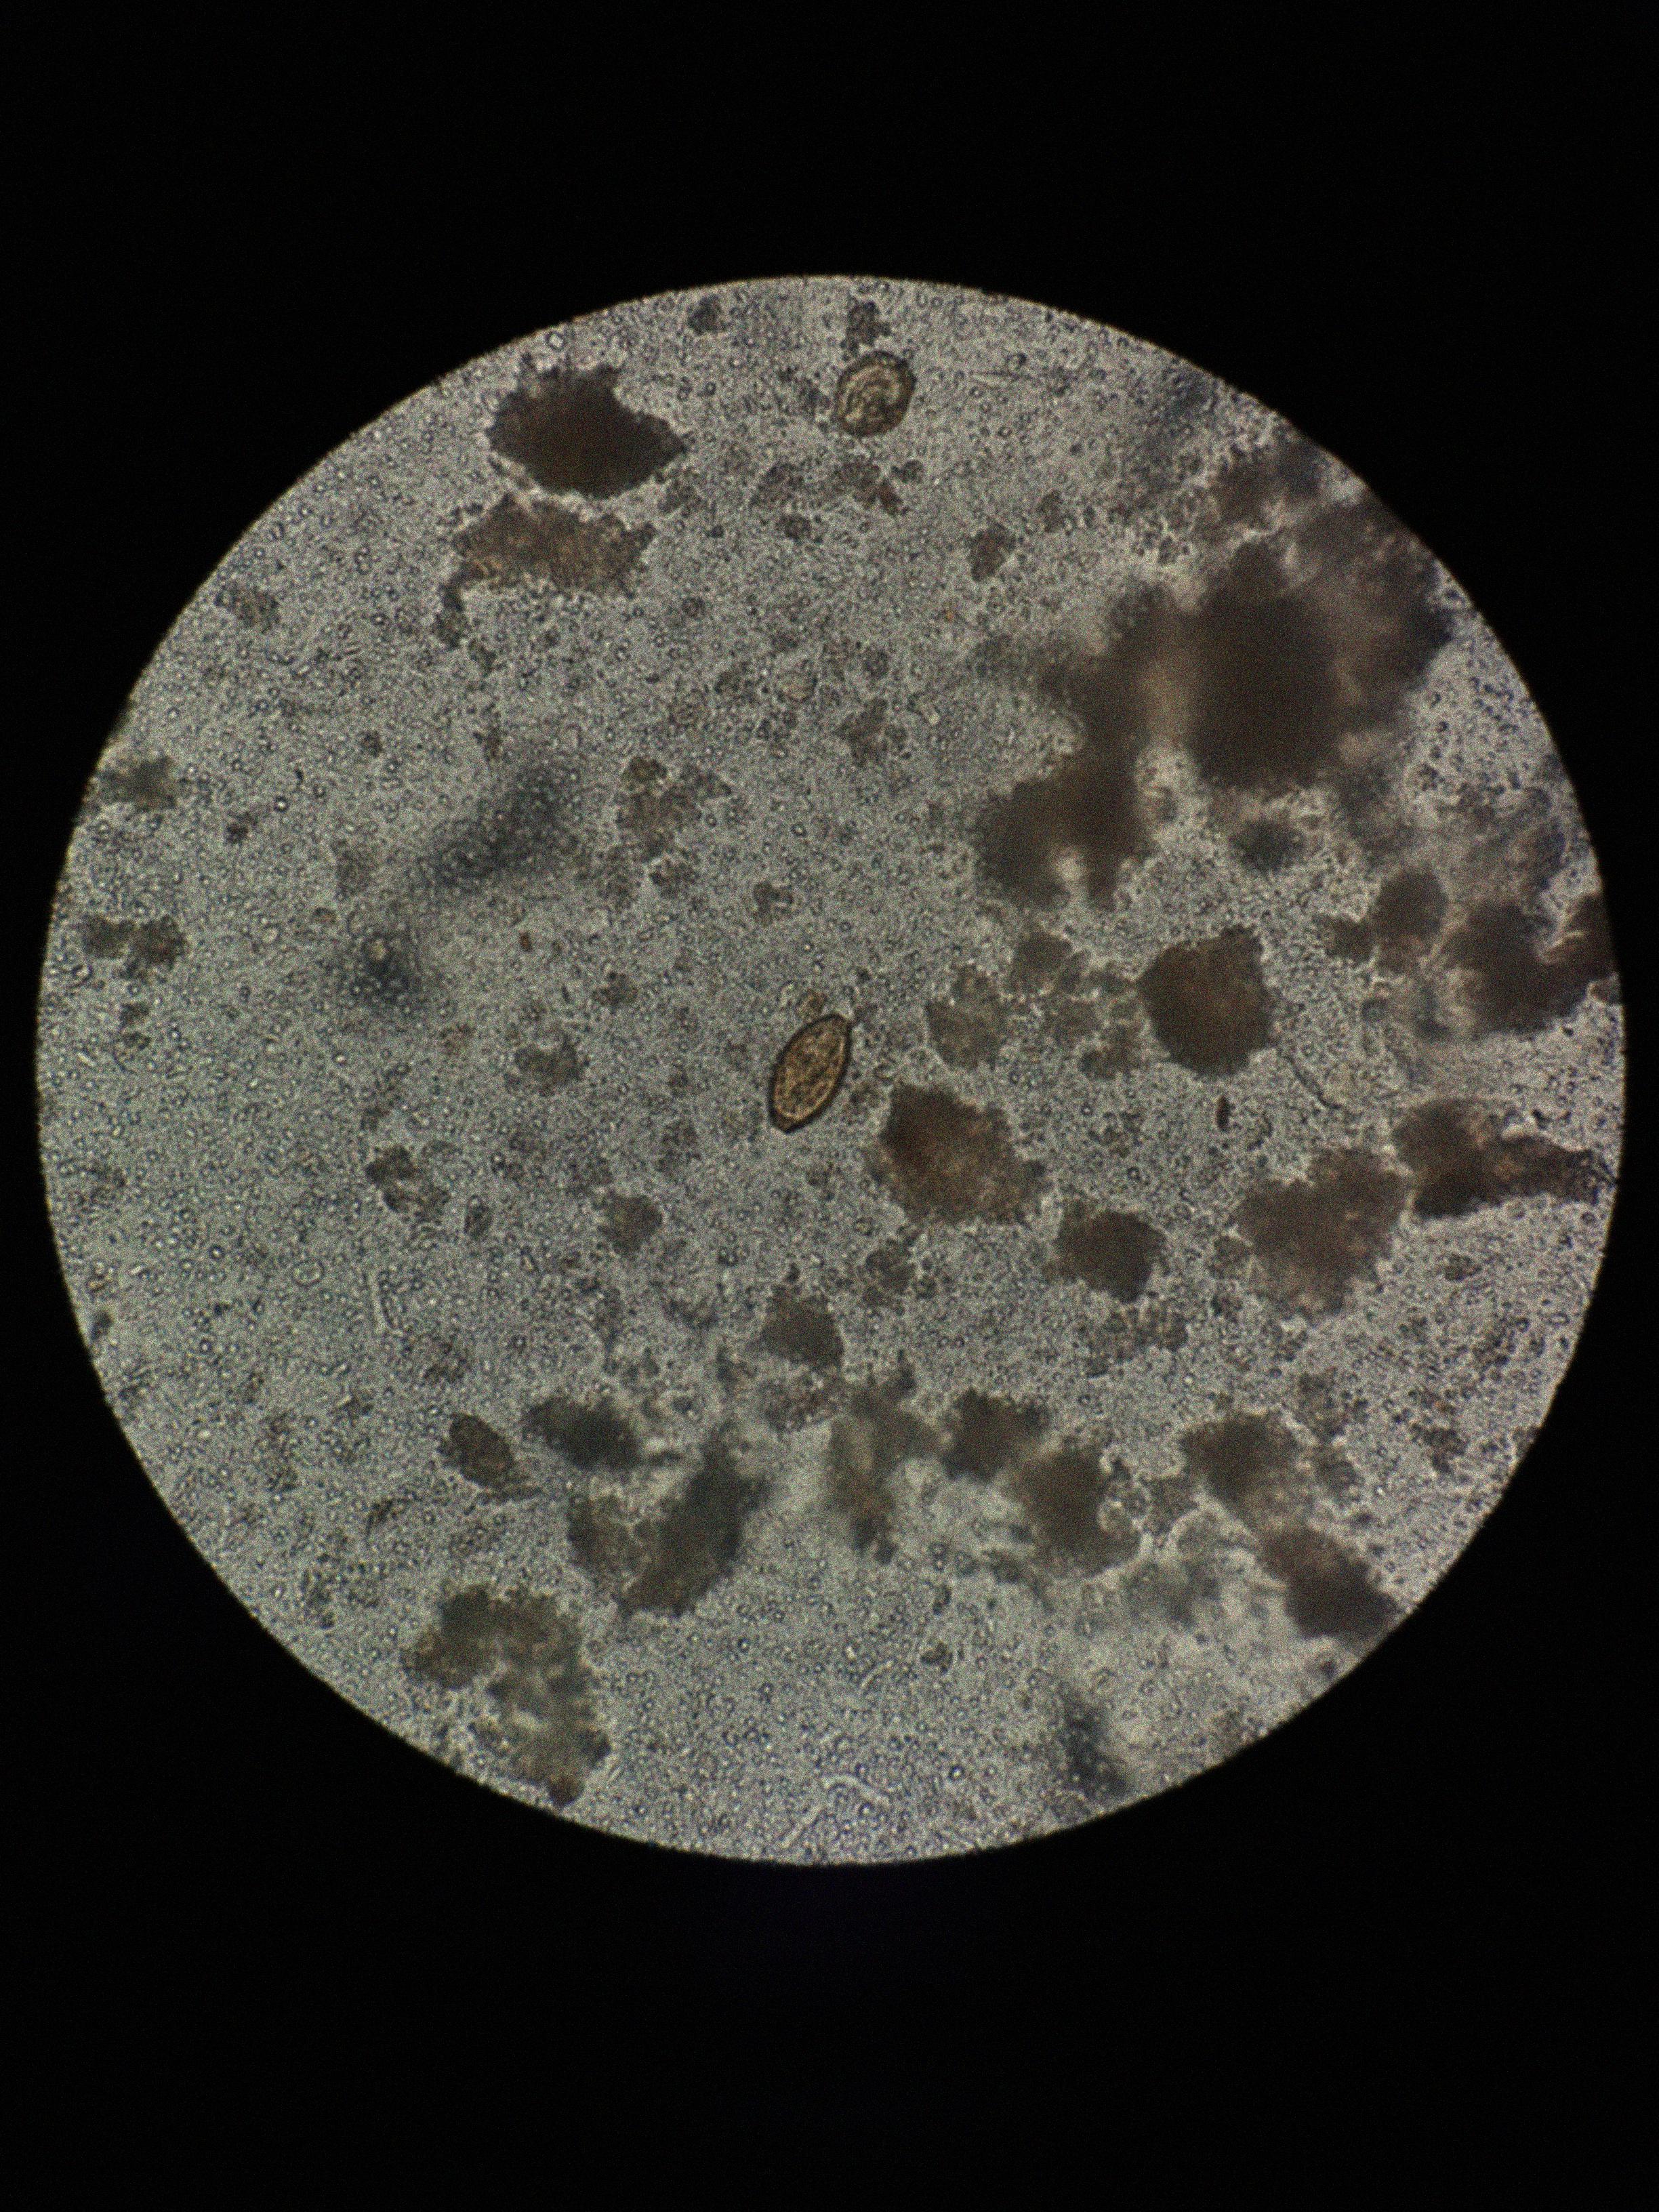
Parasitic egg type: Trichuris trichiura